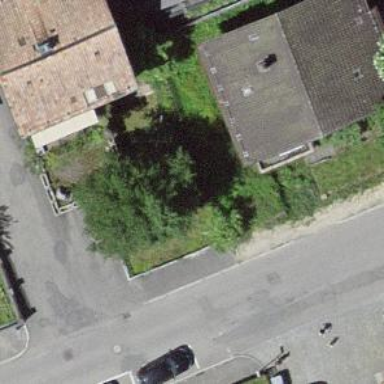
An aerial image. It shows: Flat-roofed residential building.